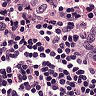
Metastatic tissue present: yes